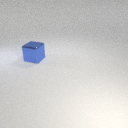
large blue metal cube